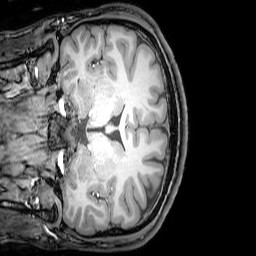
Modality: T1w
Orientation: coronal
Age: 23
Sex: male
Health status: healthy
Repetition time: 0.081 s
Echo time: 0.037 s